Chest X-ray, AP view. Patient: 56 years old, sex F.
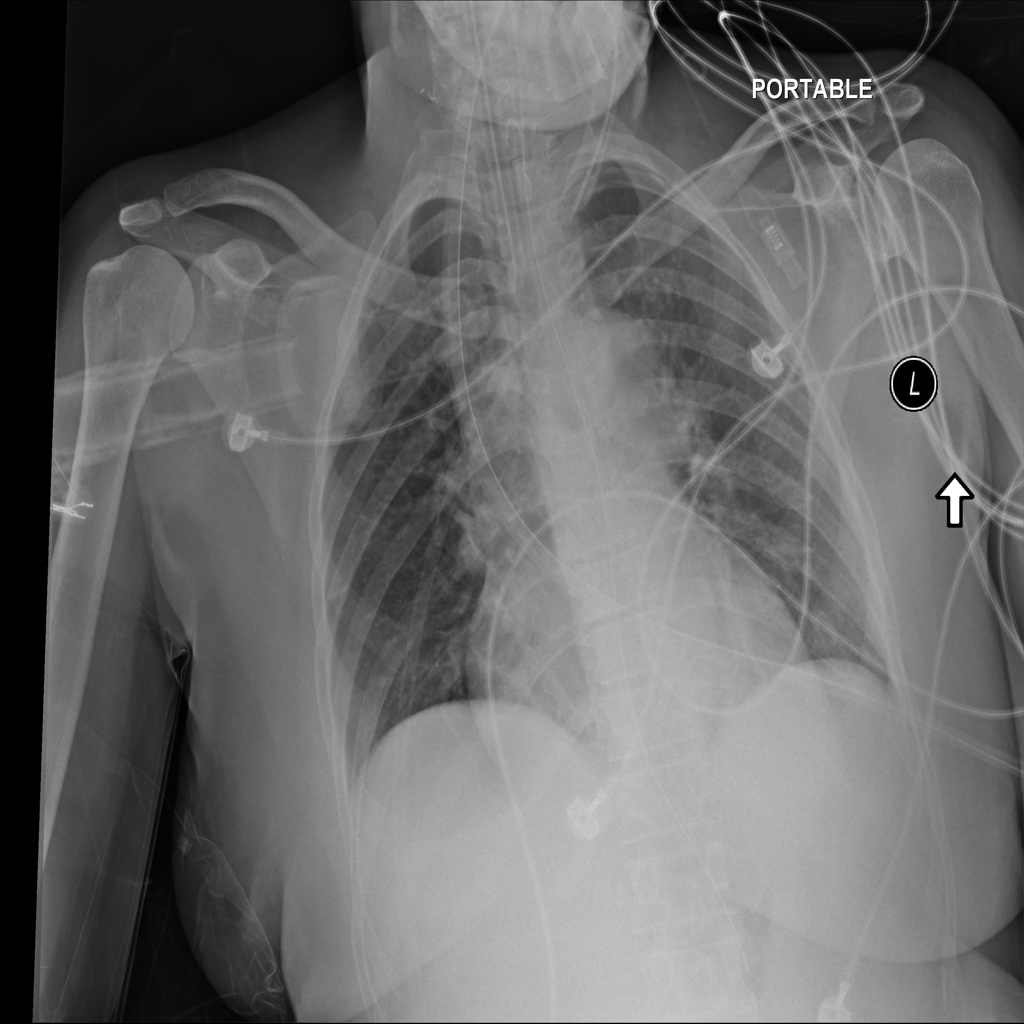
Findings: No Finding